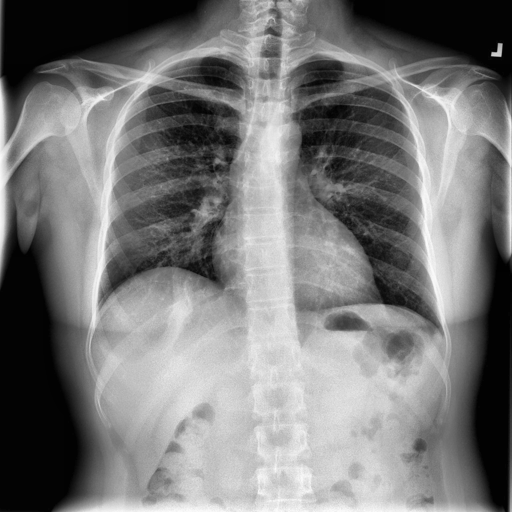
Finding: NORMAL